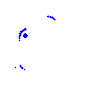
Particle: kaon